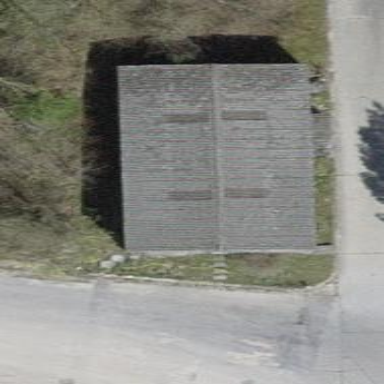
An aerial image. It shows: Building with tiled roof.